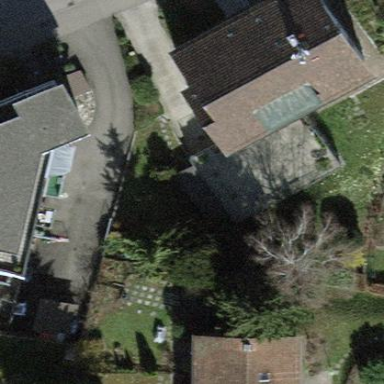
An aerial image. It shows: Group of garages.